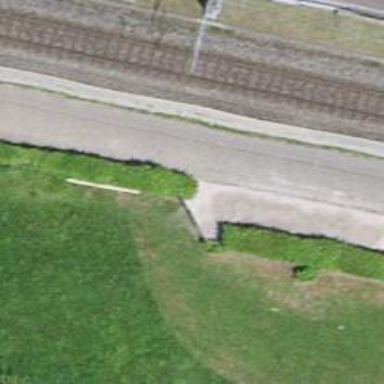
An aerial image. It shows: Hedge barrier.